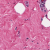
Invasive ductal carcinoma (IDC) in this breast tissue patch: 0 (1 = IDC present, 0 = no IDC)